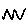
Label: zigzag